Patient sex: M
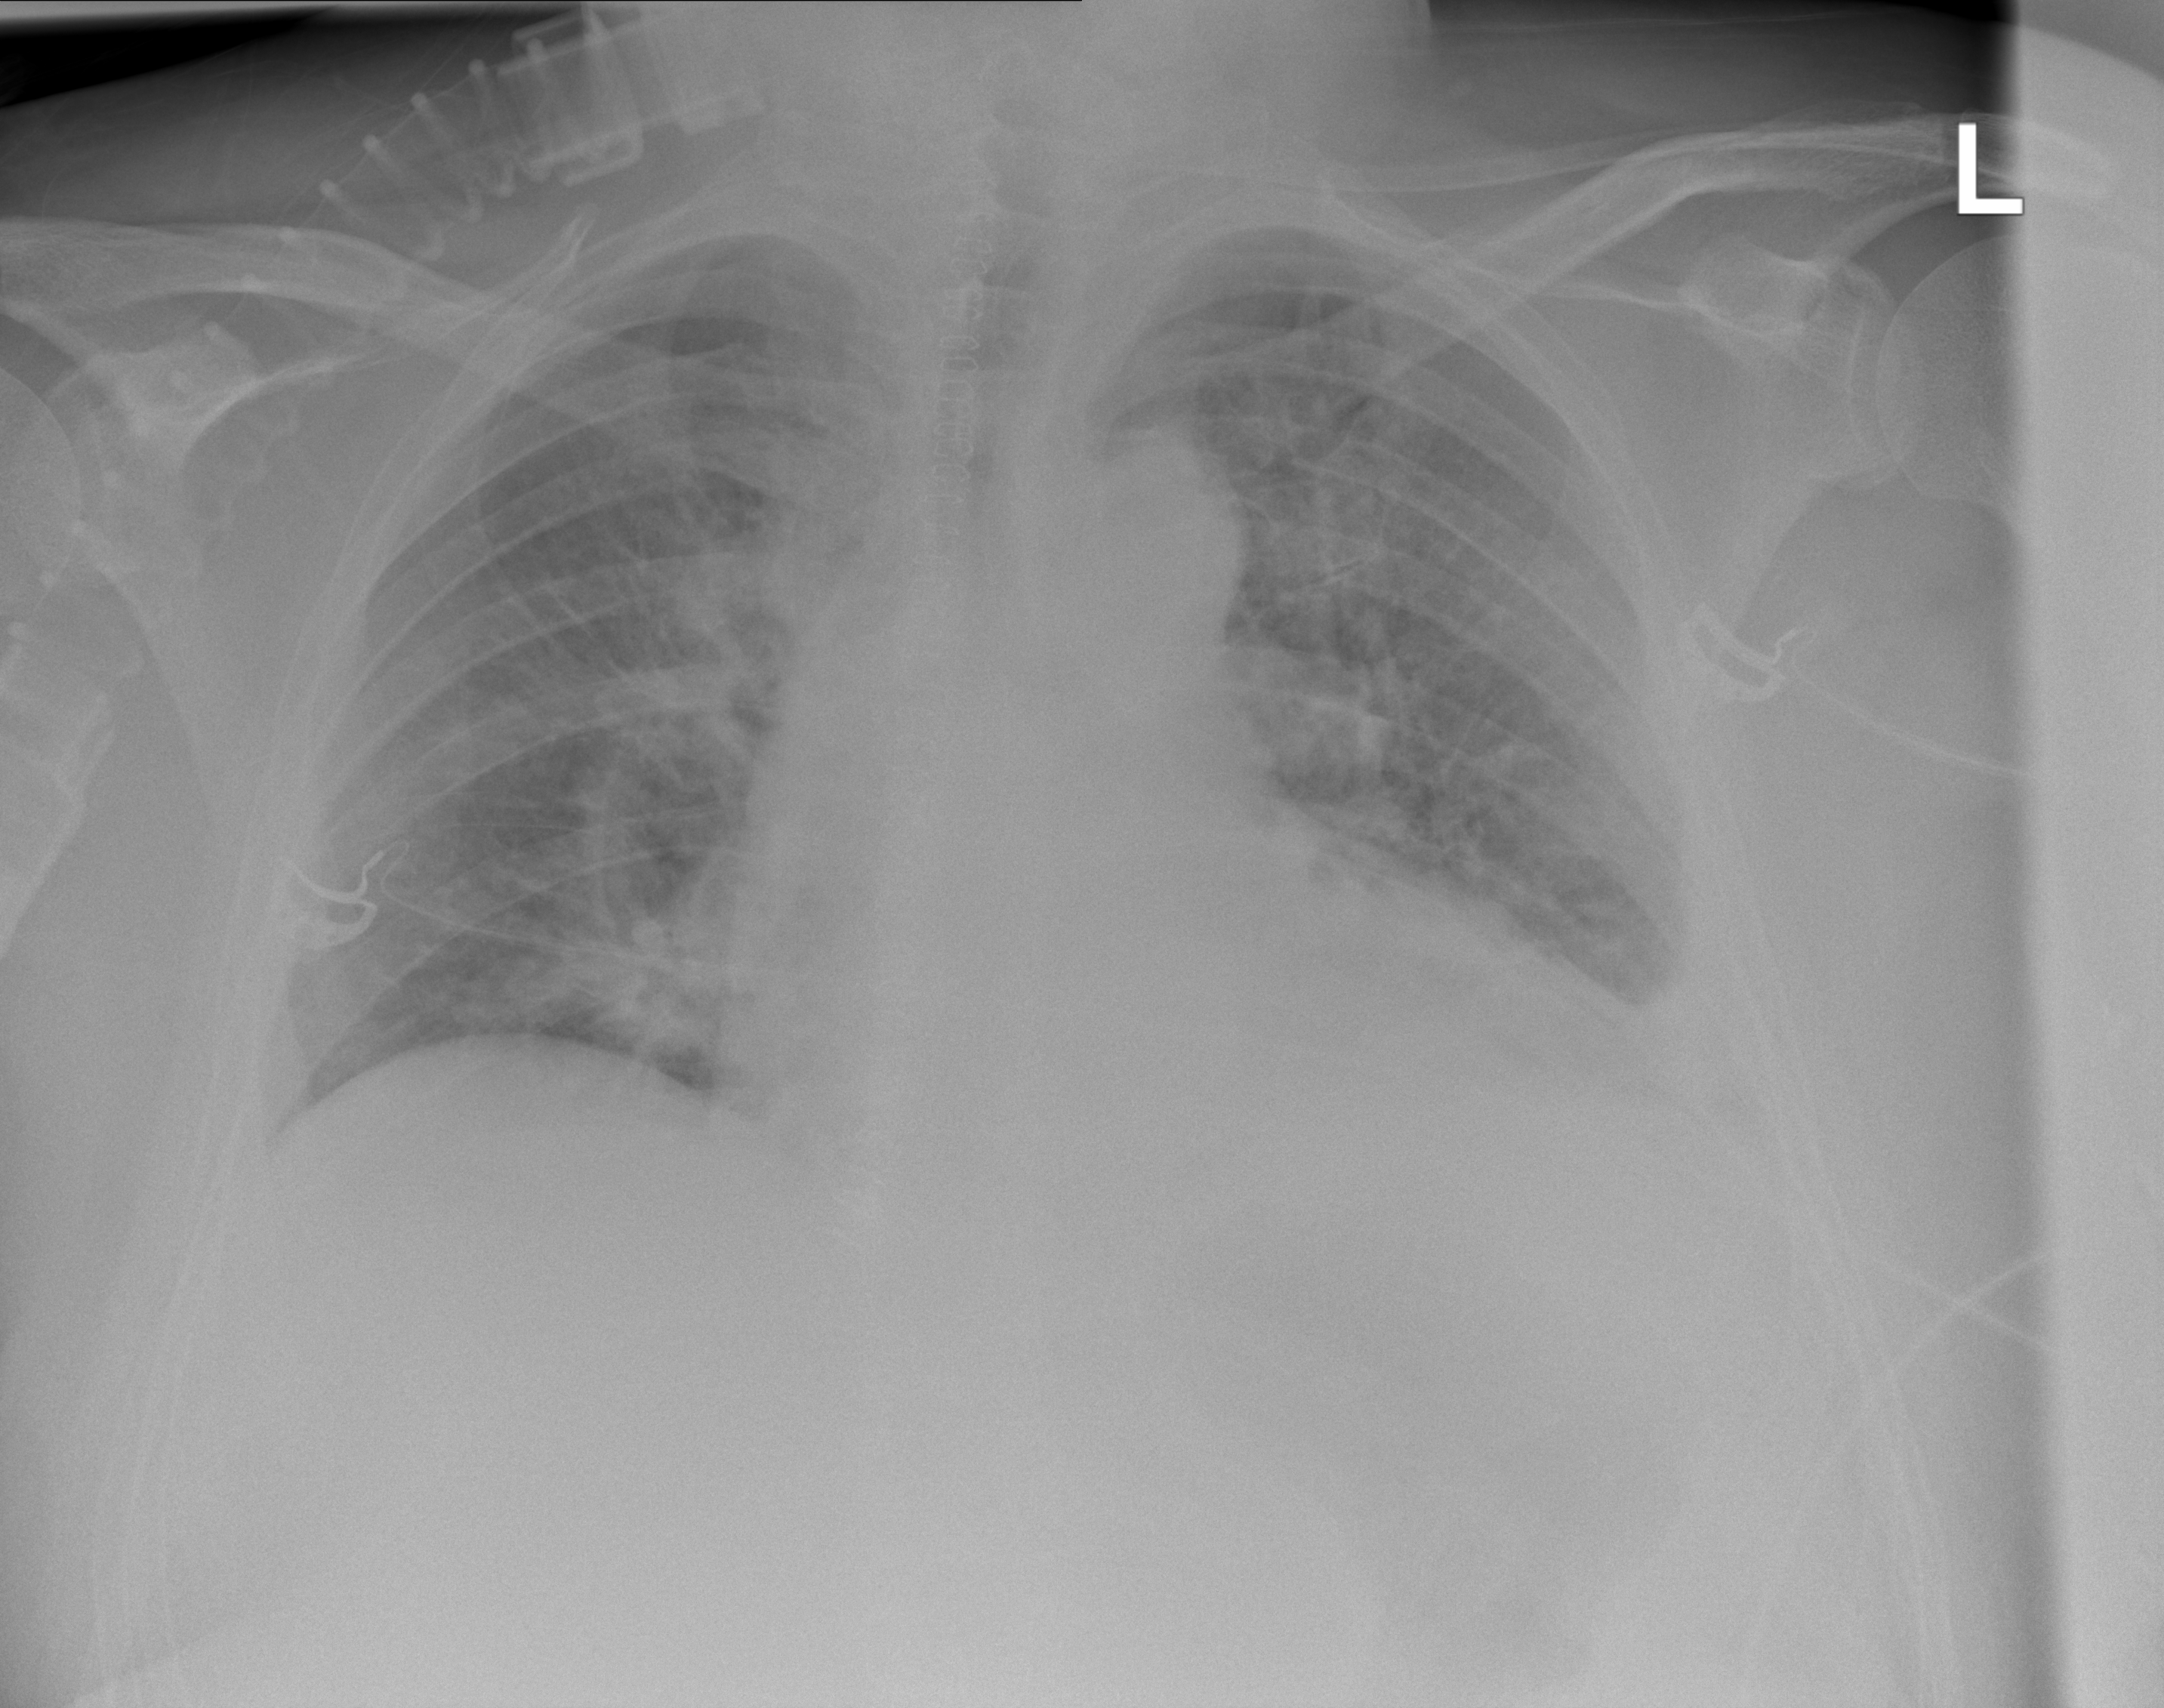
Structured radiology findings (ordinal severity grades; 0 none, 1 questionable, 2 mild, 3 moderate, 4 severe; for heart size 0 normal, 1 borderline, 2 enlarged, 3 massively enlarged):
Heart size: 2
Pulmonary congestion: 2
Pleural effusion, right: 0
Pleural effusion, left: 2
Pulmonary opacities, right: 2
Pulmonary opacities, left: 2
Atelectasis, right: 0
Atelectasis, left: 2